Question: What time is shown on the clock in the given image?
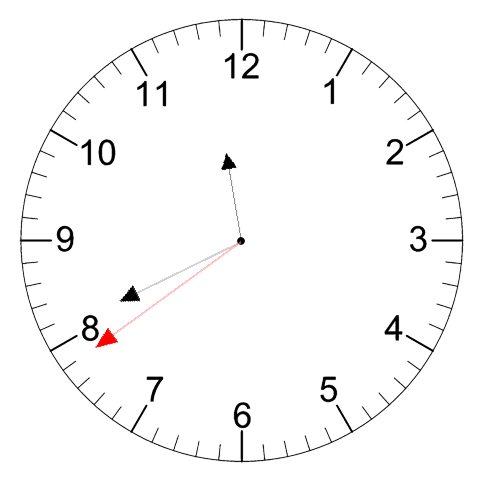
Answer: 11:40:39